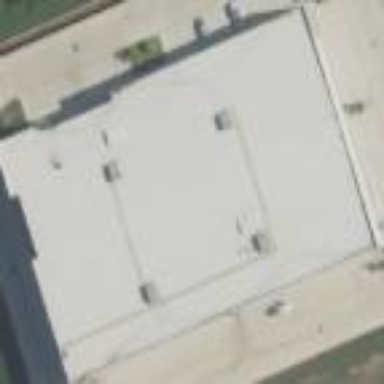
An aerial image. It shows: Building that serves as storage rental shop.